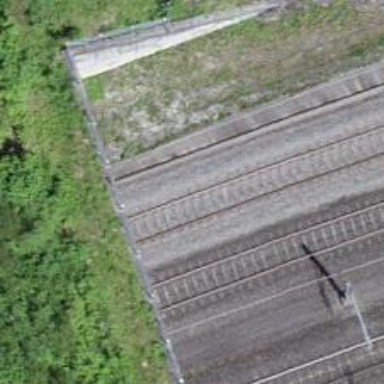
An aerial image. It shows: Railway tunnel with electrified contact lines. It has single track running through it.